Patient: sex M, age 71
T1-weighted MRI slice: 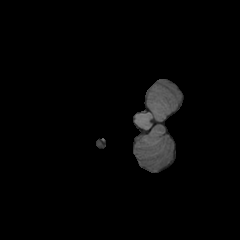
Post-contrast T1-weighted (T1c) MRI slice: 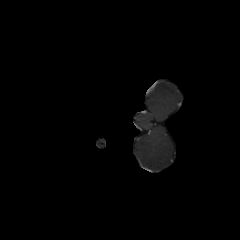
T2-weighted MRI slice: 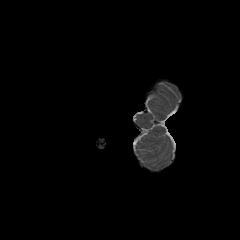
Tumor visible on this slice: no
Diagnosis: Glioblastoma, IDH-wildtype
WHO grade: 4